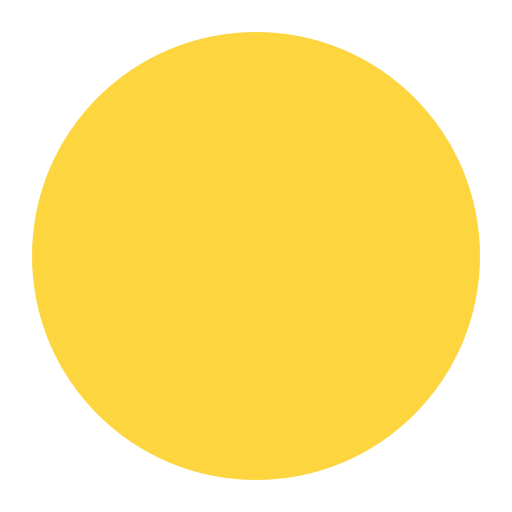
yellow circle flat